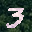
Label: 3